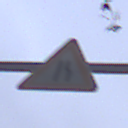
Verkehrszeichen: EinseitigVerengteFahrbahnRechts
Umgebung: Outdoor, Urban
Tageszeit: MorningAfternoon
Wetter: Overcast
Licht: Natural
Jahreszeit: NotSpecified
Kontrast: LowContrast